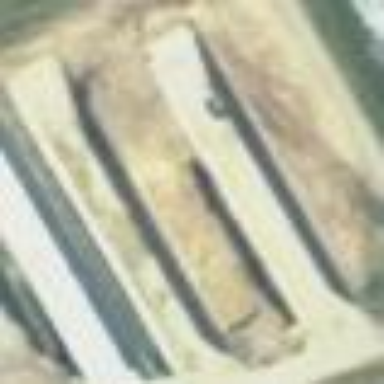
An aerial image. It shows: Bunker silo.